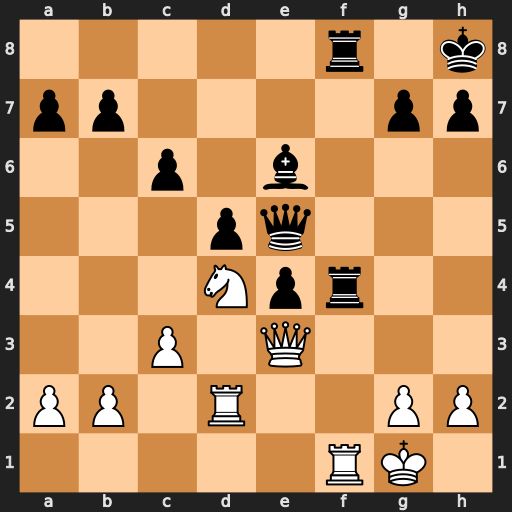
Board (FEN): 5r1k/pp4pp/2p1b3/3pq3/3Npr2/2P1Q3/PP1R2PP/5RK1
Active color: w
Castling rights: -
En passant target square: -
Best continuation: Rxf4 Rxf4 Nxe6